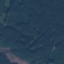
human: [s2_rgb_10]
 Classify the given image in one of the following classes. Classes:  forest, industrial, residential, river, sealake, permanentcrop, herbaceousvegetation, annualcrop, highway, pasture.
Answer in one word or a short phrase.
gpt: Forest